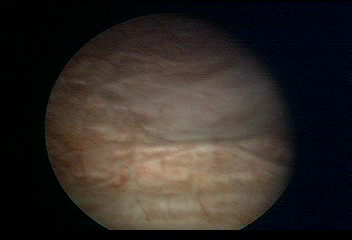
Modality: WLC
Class: Normal mucosa
Bladder cancer association: No